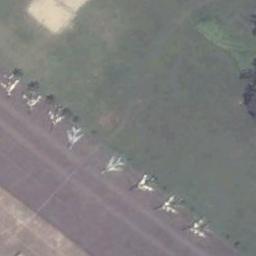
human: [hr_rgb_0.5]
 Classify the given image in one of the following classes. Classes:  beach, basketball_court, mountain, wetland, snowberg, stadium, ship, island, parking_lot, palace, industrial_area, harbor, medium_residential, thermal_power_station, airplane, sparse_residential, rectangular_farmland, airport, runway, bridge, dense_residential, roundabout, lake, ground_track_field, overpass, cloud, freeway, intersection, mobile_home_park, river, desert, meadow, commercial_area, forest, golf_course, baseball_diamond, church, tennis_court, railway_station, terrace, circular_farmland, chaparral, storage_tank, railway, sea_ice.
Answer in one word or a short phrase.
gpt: airplane